Question: I am trying to shift and format the string text inside my android button to the center or center right. I am surprised I have been unable to find a solution.
Anyways this is how my xml screen looks:

Many of the solutions require me to use layout gravity. However I used layout gravity to format my icon so I am unsure how to fix this in this case.
Here is my xml file:
'''
<?xml version="1.0" encoding="utf-8"?>
<LinearLayout xmlns:android="http://schemas.android.com/apk/res/android"
android:id="@+id/layout"
android:orientation="vertical"
android:layout_width="fill_parent"
android:layout_height="fill_parent"
android:weightSum="1">
<TableLayout android:id="@+id/tableLayout1"
android:layout_height="wrap_content"
android:layout_width="fill_parent" />
<Button
android:id="@+id/block_button"
android:layout_width="match_parent"
android:layout_height="wrap_content"
android:background="#ff5ac3ff"
android:drawableLeft="@drawable/ic_action"
android:gravity="left|center_vertical"
android:text="@string/block_apps"
android:textSize="22sp"
style="?android:attr/borderlessButtonStyle"
android:layout_weight="0.09"/>
<Button
android:id="@+id/security_settings_button"
android:layout_width="match_parent"
android:layout_height="wrap_content"
android:background="#ff5ac3ff"
style="?android:attr/borderlessButtonStyle"
android:layout_weight="0.09"/>
<Button
android:id="@+id/blacklist_whitelist_button"
android:layout_width="match_parent"
android:layout_height="wrap_content"
android:background="#ff5ac3ff"
style="?android:attr/borderlessButtonStyle"
android:layout_weight="0.09"/>
</LinearLayout>
'''
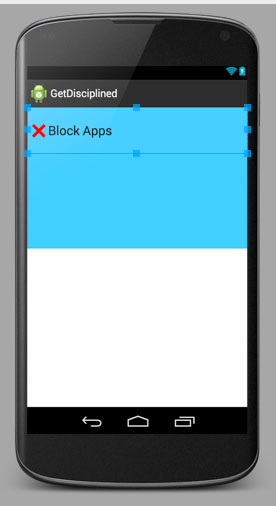
Answer: Here you go:
'''
<?xml version="1.0" encoding="utf-8"?>
<LinearLayout xmlns:android="http://schemas.android.com/apk/res/android"
android:id="@+id/layout"
android:orientation="vertical"
android:layout_width="fill_parent"
android:layout_height="fill_parent"
android:weightSum="1">
<TableLayout android:id="@+id/tableLayout1"
android:layout_height="wrap_content"
android:layout_width="fill_parent" />
<Button
android:id="@+id/block_button"
style="?android:attr/borderlessButtonStyle"
android:layout_width="match_parent"
android:layout_height="wrap_content"
android:layout_gravity="right|center_vertical"
android:layout_weight="0.09"
android:background="#ff5ac3ff"
android:drawableLeft="@drawable/ic_launcher"
android:gravity="right|center_vertical"
android:text="@string/block_apps"
android:textSize="22sp" />
<Button
android:id="@+id/security_settings_button"
android:layout_width="match_parent"
android:layout_height="wrap_content"
android:background="#ff5ac3ff"
style="?android:attr/borderlessButtonStyle"
android:layout_weight="0.09"/>
<Button
android:id="@+id/blacklist_whitelist_button"
android:layout_width="match_parent"
android:layout_height="wrap_content"
android:background="#ff5ac3ff"
style="?android:attr/borderlessButtonStyle"
android:layout_weight="0.09"/>
</LinearLayout>
'''
Output: